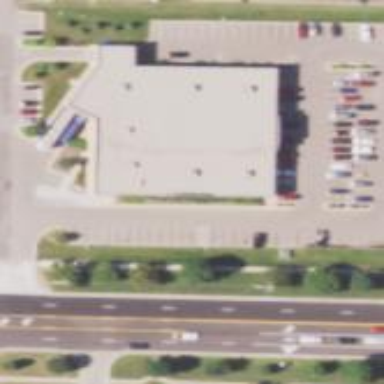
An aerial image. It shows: Building.